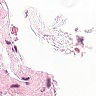
Metastatic tissue present: no